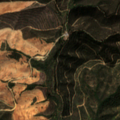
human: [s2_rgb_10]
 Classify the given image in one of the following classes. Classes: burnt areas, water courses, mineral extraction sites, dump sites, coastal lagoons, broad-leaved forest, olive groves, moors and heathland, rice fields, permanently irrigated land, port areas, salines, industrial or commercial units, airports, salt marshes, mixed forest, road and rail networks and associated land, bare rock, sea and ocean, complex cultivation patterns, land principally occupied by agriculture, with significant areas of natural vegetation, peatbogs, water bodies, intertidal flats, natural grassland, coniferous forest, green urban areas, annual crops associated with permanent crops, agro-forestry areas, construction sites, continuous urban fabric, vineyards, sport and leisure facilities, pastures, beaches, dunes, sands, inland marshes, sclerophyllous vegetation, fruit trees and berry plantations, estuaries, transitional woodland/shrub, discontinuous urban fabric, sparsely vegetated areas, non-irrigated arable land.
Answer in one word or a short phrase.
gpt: agro-forestry areas, broad-leaved forest, sclerophyllous vegetation, transitional woodland/shrub